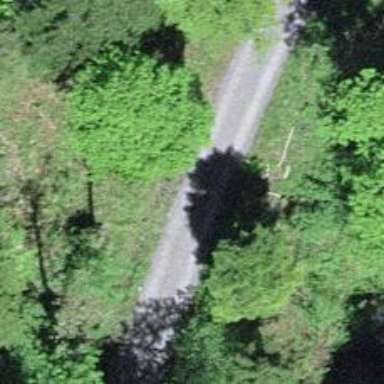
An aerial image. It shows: Unpaved track road.